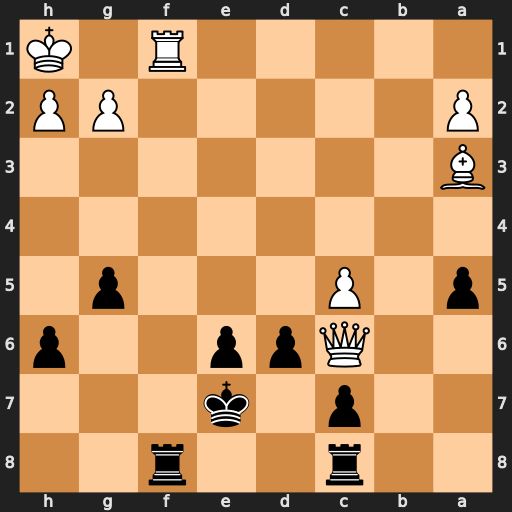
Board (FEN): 2r2r2/2p1k3/2Qpp2p/p1P3p1/8/B7/P5PP/5R1K
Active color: b
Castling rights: -
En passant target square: -
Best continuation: Rxf1#